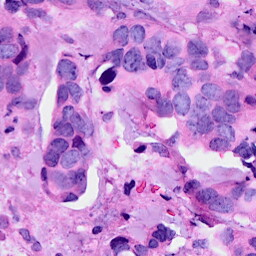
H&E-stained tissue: Breast